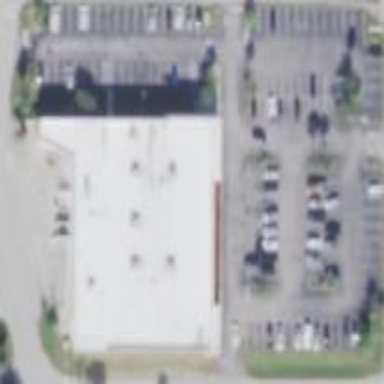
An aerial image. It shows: Retail area.